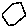
Label: hexagon